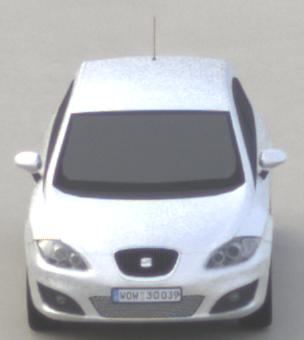
Make: SEAT
Model: Leon 1.4
Detailed model: Leon (1P)
Model produced from: 2009/04
Model produced until: 2010/08
Doors: 5
Color: white
Road condition: dry road
Daytime: morning or afternoon
Contrast: low contrast